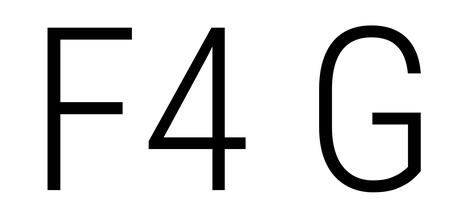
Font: Roboto_Condensed_Light